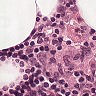
Metastatic tissue present: no